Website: home-depot
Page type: delivery-shipping
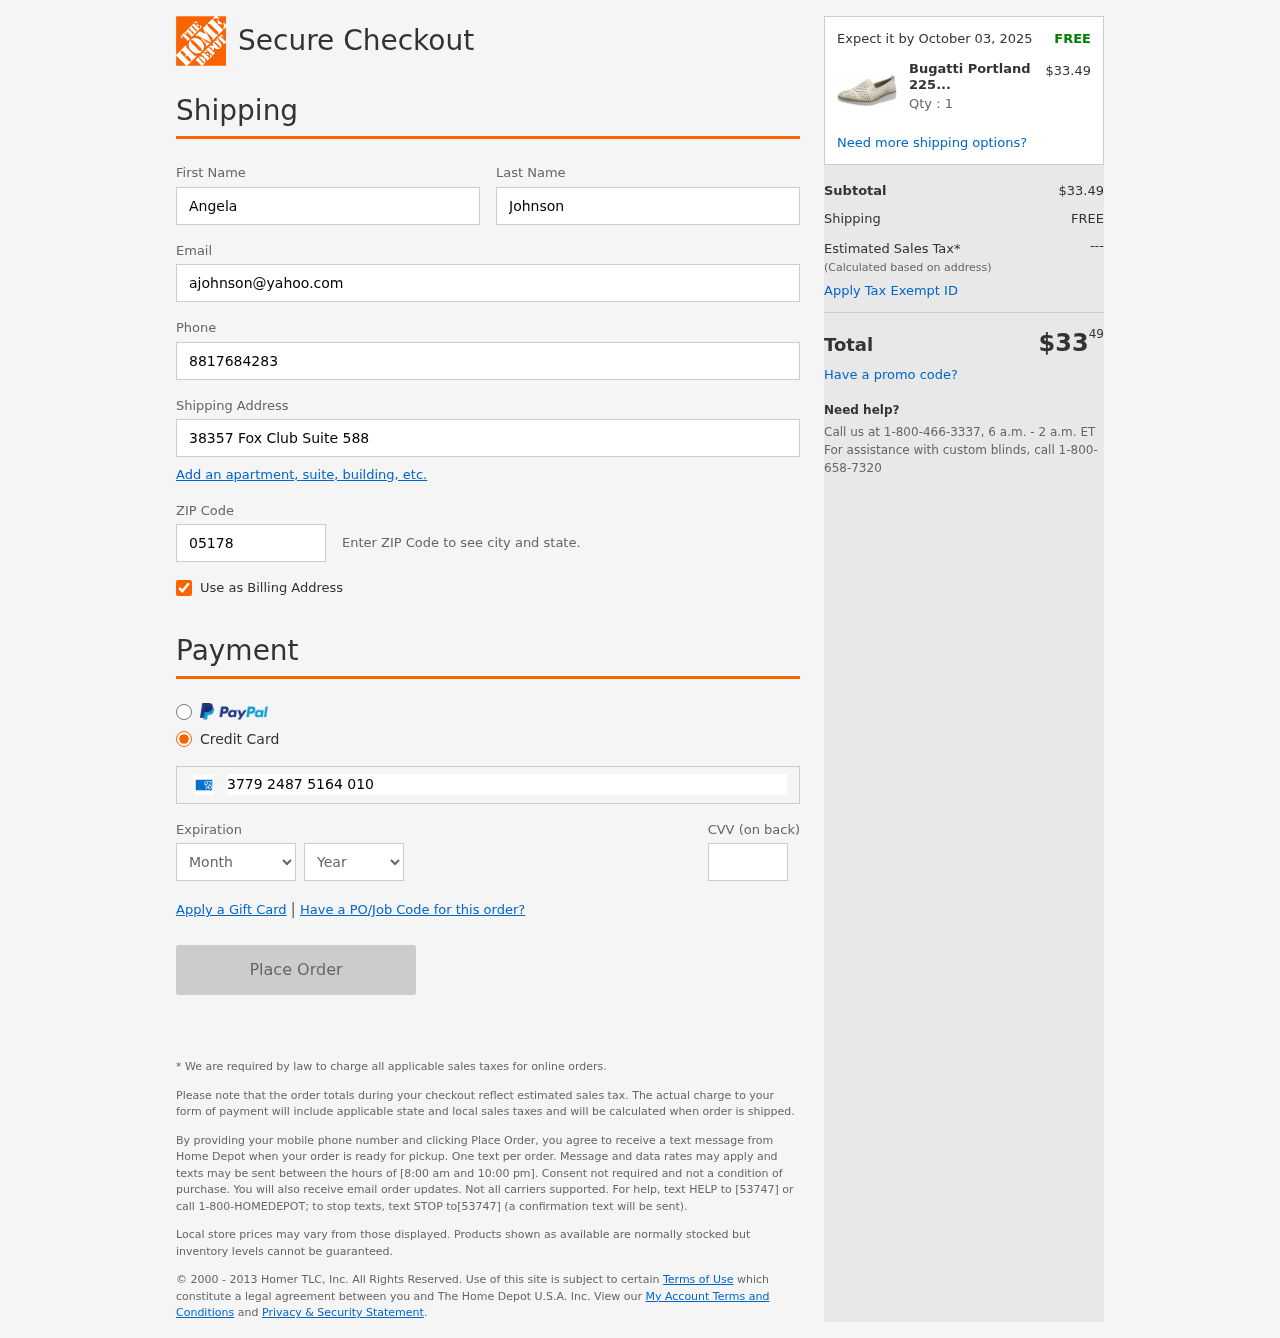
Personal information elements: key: PII_CARD_CVV
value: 8538
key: PII_CARD_EXPIRY_MONTH
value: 07
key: PII_CARD_EXPIRY_YEAR
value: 26
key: PII_CARD_NUMBER
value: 3779 2487 5164 010
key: PII_EMAIL
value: ajohnson@yahoo.com
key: PII_FIRSTNAME
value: Angela
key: PII_LASTNAME
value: Johnson
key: PII_PHONE
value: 8817684283
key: PII_POSTCODE
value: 05178
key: PII_STREET
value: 38357 Fox Club Suite 588
Product elements: key: PRODUCT1_NAME
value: Bugatti Portland 2250076 Loafers, (Puder 74), 5 UK
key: PRODUCT1_PRICE
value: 33.49
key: PRODUCT1_QUANTITY
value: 1
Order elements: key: ORDER_DELIVERY_DATE
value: Expect it by October 03, 2025
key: ORDER_SUBTOTAL
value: $33.49
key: ORDER_SHIPPING_COST
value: FREE
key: ORDER_TOTAL
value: $3349